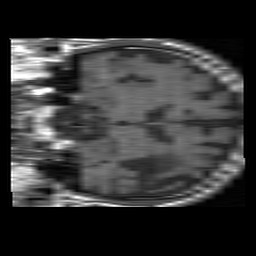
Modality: T1w
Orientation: coronal
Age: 53
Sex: male
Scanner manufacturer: philips
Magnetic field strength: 1.5 T
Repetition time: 0.55 s
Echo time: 0.011 s